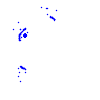
Particle: kaon